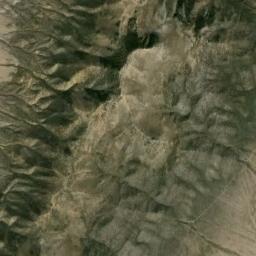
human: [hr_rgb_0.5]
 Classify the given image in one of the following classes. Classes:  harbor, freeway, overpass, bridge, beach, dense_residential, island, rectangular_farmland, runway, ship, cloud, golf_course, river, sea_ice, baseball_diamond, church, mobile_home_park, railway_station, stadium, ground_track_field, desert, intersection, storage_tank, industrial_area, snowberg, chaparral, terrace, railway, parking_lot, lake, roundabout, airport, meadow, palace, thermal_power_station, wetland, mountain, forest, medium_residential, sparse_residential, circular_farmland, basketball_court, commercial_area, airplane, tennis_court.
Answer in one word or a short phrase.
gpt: mountain